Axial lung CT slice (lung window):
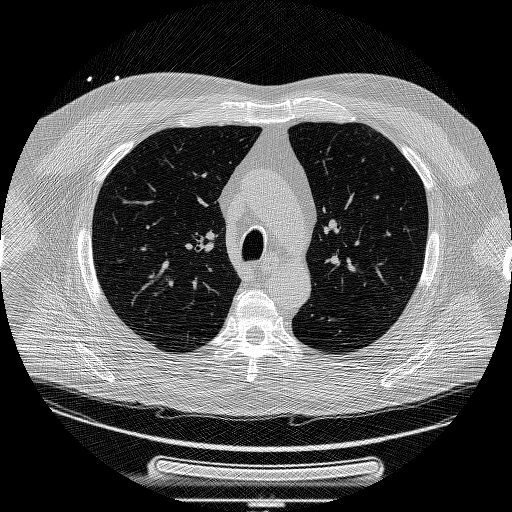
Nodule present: no